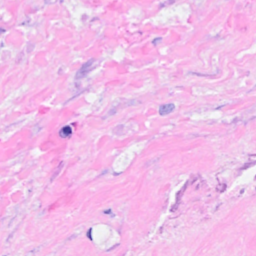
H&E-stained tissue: Breast